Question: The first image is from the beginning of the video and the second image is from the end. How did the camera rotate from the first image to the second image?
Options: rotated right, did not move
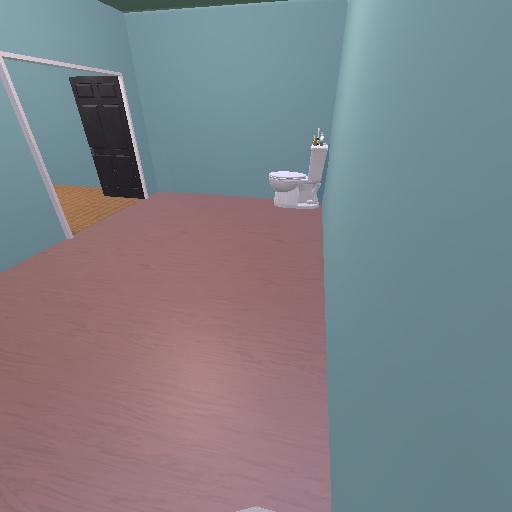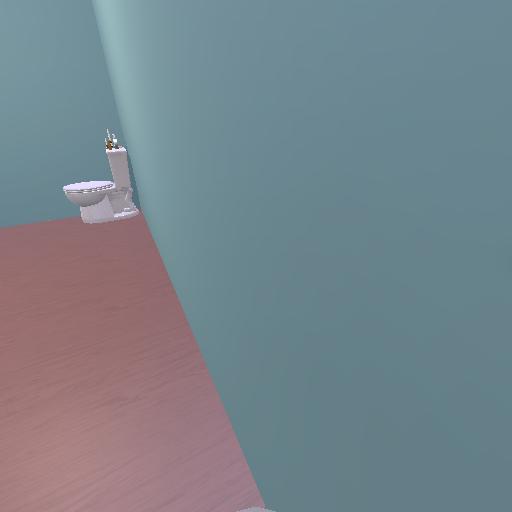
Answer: rotated right